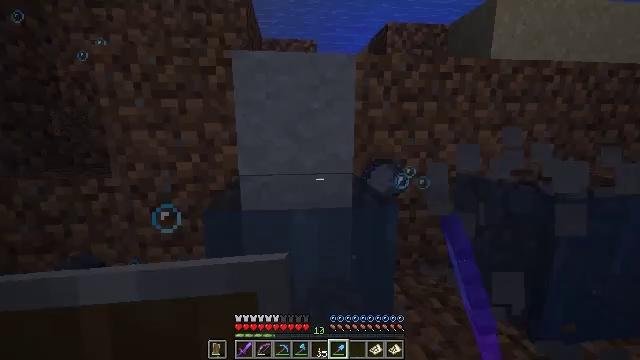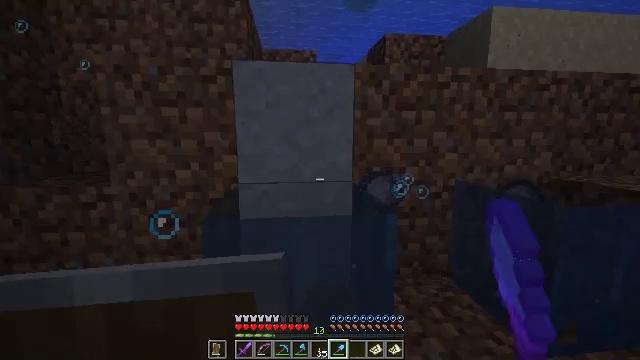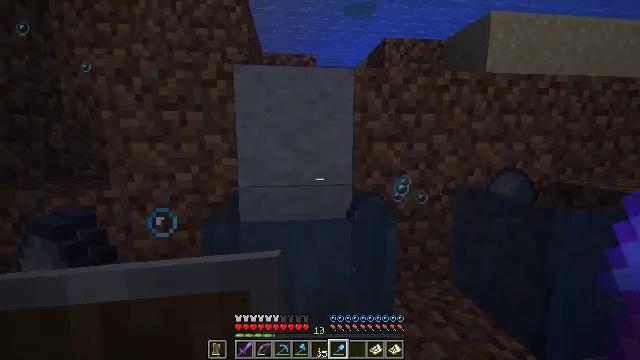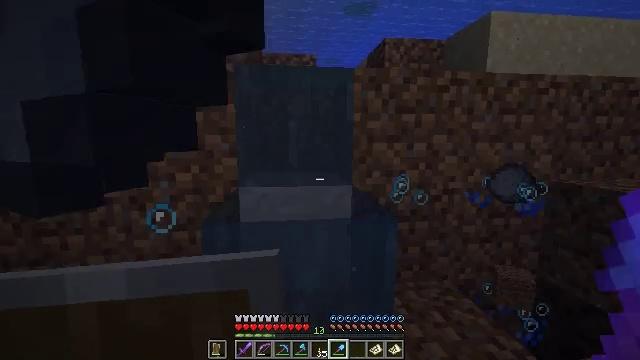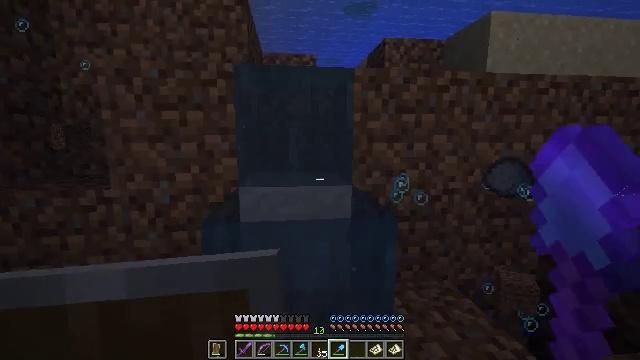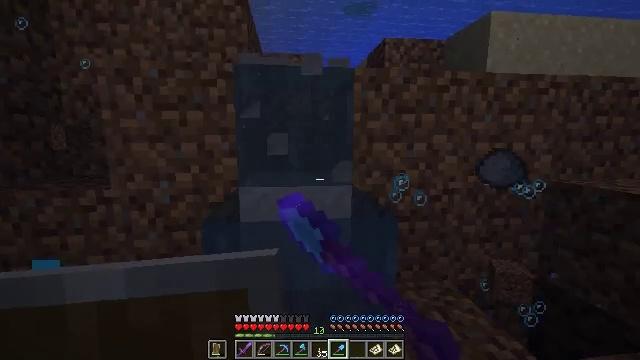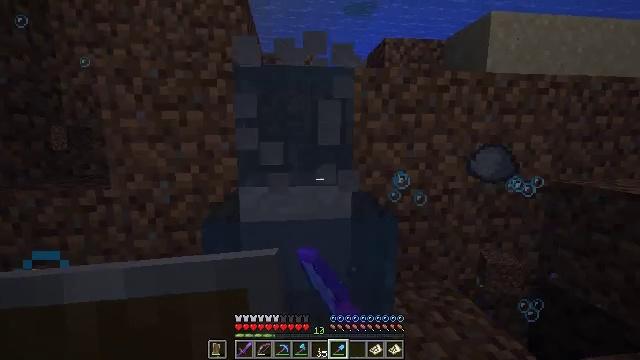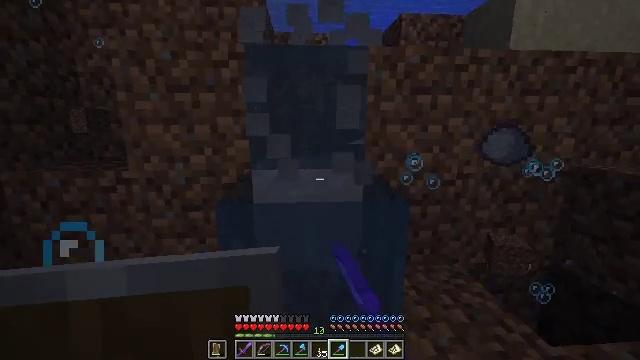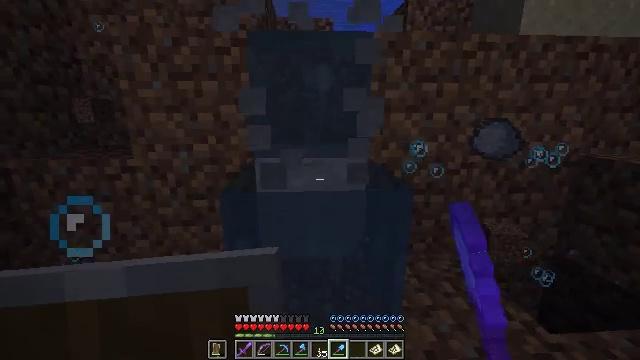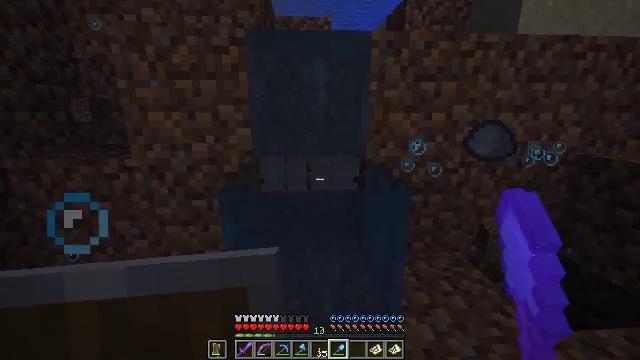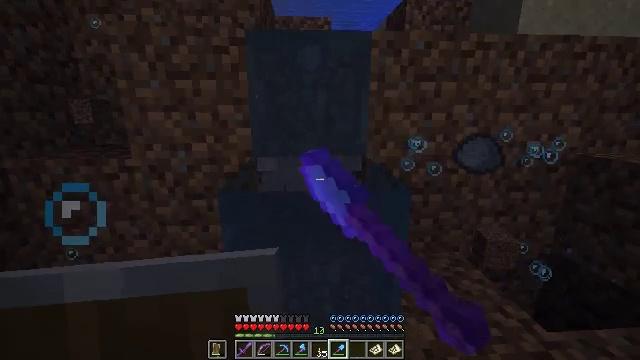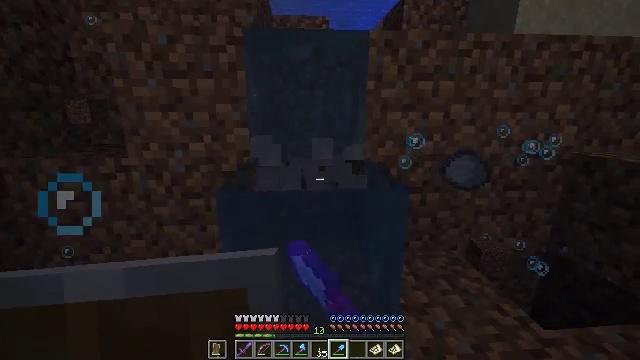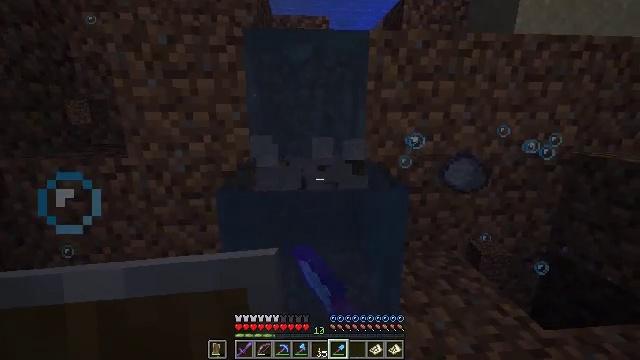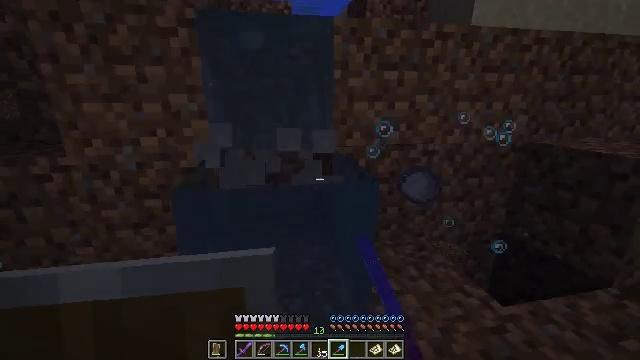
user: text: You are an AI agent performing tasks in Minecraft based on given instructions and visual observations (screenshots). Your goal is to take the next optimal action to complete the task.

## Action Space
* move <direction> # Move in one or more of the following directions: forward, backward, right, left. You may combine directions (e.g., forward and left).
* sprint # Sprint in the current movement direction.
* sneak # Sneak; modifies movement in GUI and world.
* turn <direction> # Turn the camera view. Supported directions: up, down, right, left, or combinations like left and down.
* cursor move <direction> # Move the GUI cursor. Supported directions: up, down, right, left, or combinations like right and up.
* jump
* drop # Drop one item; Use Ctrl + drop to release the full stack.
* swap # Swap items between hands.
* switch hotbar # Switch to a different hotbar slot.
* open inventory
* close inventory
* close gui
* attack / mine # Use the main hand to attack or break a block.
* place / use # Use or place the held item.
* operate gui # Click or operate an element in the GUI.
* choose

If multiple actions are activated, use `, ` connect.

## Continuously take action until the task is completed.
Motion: motion action
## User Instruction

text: Break the clay block to collect it.
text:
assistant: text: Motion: turn up
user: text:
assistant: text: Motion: no_op
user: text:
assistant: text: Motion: attack / mine
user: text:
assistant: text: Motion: no_op
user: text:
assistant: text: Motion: no_op
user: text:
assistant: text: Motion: no_op
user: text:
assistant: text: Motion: turn left and down
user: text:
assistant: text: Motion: turn down
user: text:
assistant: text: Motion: attack / mine
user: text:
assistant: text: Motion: no_op
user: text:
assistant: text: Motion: no_op
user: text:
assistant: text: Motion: no_op
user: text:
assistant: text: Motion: move forward, turn right and down
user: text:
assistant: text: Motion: no_op